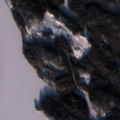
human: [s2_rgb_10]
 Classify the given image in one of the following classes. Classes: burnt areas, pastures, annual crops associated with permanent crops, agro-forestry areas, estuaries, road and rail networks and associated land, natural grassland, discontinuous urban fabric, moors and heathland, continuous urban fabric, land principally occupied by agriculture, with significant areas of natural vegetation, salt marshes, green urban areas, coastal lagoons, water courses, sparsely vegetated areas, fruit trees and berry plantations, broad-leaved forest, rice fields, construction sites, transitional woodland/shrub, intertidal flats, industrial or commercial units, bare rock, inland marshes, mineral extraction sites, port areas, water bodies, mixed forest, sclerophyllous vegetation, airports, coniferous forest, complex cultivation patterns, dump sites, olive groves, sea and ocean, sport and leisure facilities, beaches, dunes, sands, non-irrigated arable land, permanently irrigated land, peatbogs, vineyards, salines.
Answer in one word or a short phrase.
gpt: coniferous forest, mixed forest, water bodies